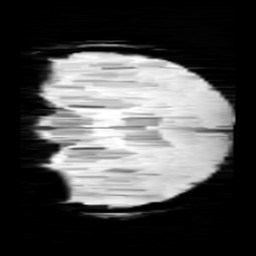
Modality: minIP
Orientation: coronal
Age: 10
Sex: male
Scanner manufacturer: siemens
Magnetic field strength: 3 T
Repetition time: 0.027 s
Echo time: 0.02 s